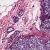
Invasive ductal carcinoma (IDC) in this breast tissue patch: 0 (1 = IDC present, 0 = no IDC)